Question: I have installed on a user account in Ubuntu but . When I issue commands, I add . The problem is when I start hadoop using '' from hadoop home dir, it keeps asking me root password as shown in the snapshot before it starts datanode, before it starts secondarynamenode etc. What do I do to avoid entering the root password?

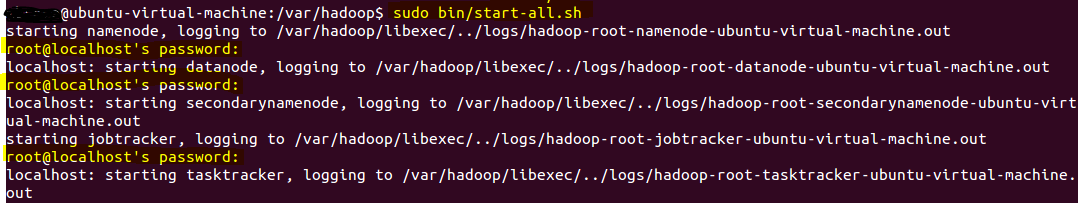
Answer: You need to enable passwordless sudo by editing /etc/sudoers for this, check here,
<URL>
But you need to be very careful when editing the /etc/sudoers file, it's better to use visudo instead of vi directly, or enable another linux account with sudo access. Otherwise if you did something wrong with /etc/sudoers, you will lose the ability to sudo. I've came to this awkward situation before...